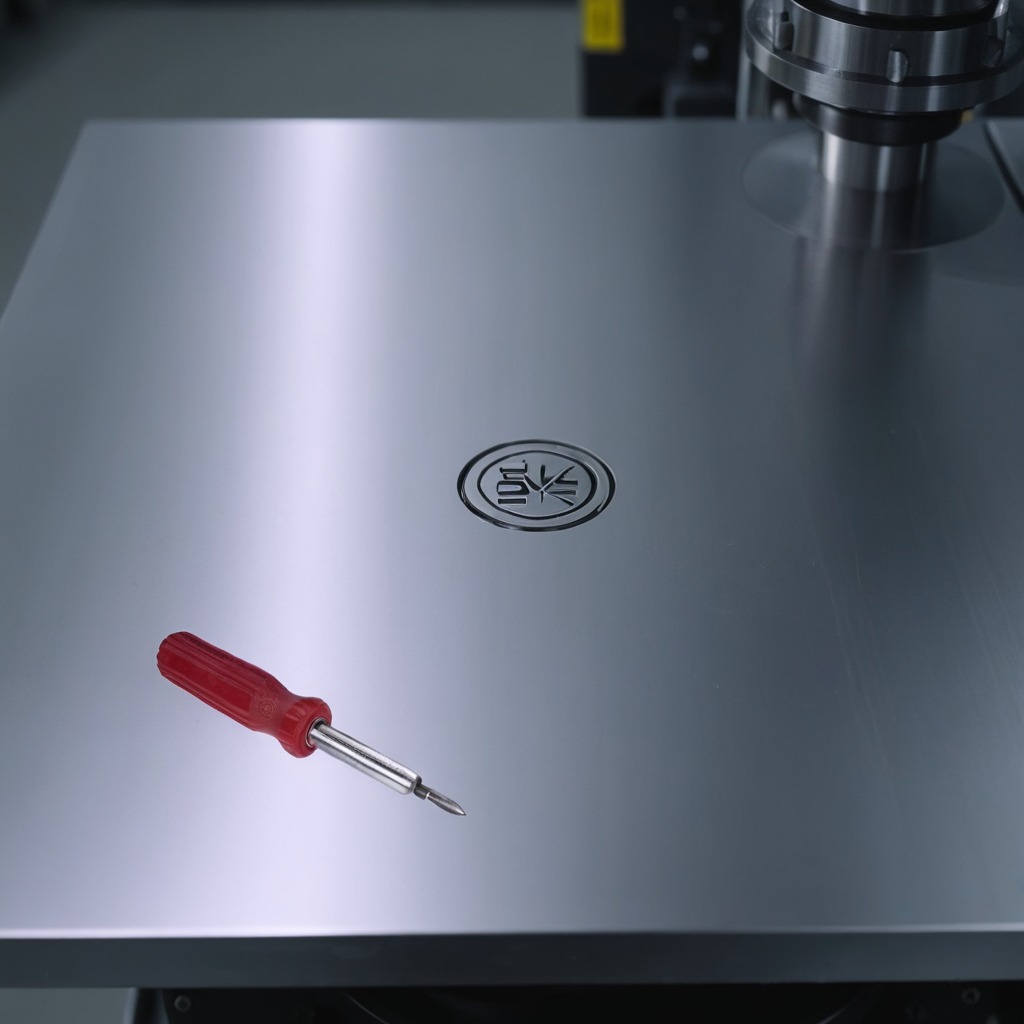
A screwdriver is lying on a metal table in a machine shop under fluorescent lights.